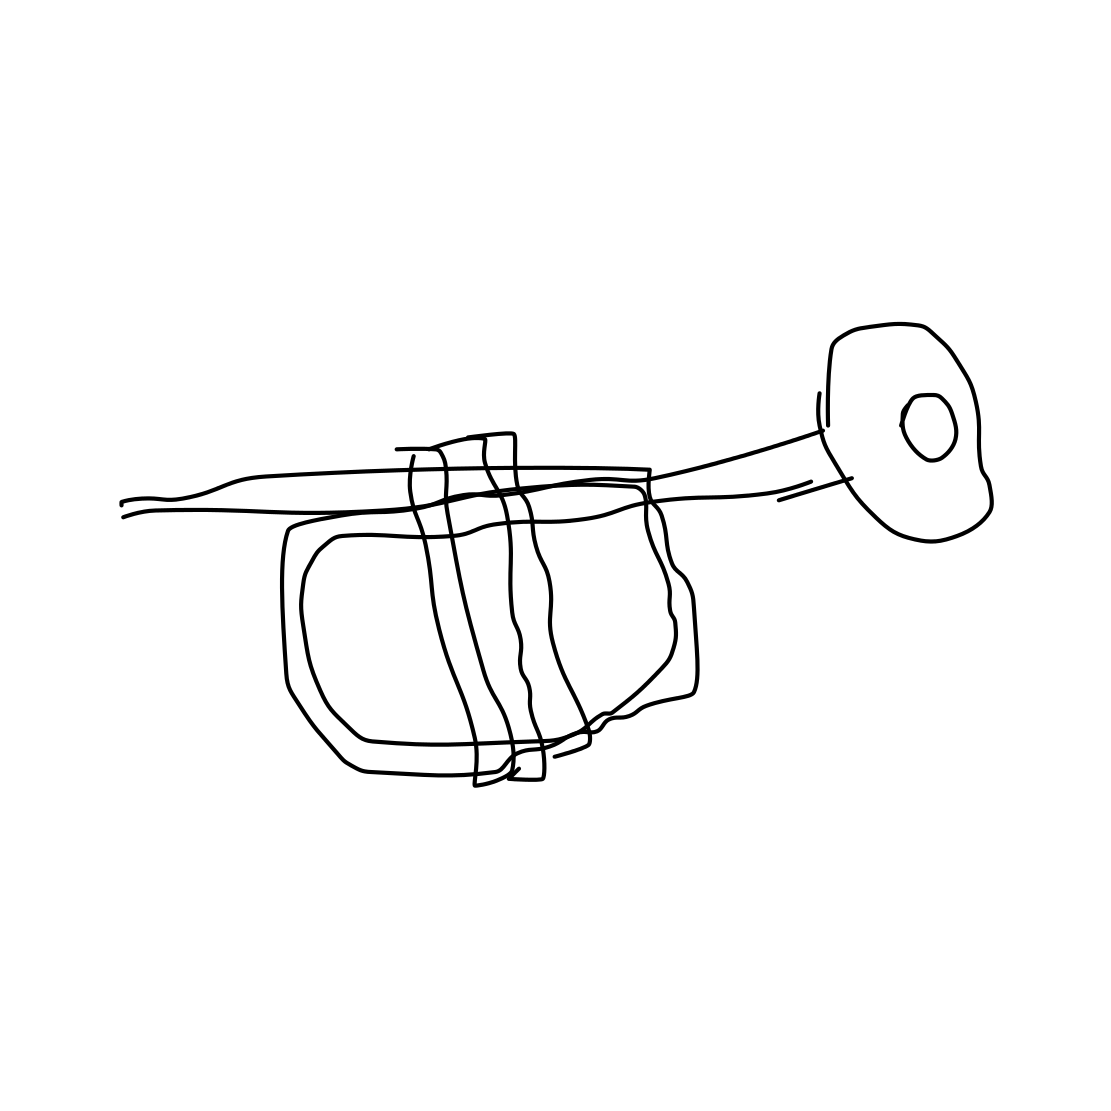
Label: trumpet